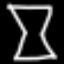
Label: hourglass